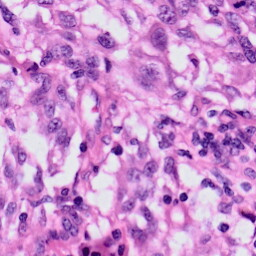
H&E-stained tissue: Skin